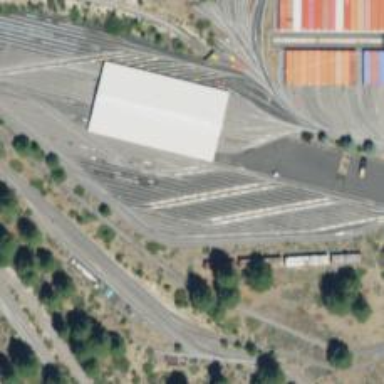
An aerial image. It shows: Miniature railway in service yard.